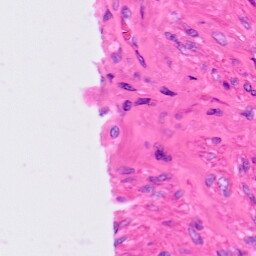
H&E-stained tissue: Lung